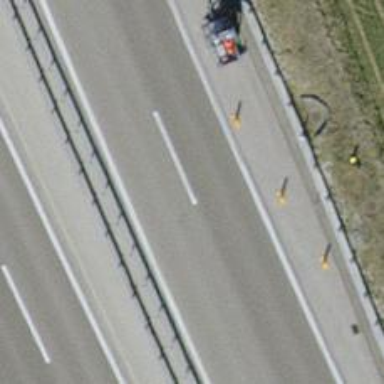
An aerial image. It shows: Asphalt motorway categorized as trunk road.